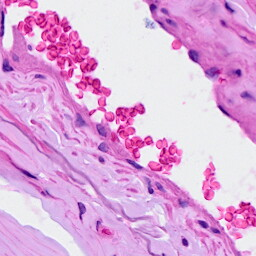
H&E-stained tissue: Ovarian